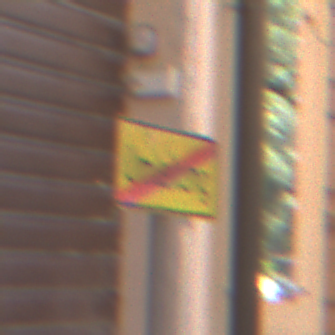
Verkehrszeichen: EndeDerUmleitungsankuendigung
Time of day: MorningAfternoon
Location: Outdoor (Urban)
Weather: Clear
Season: NotSpecified
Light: Natural